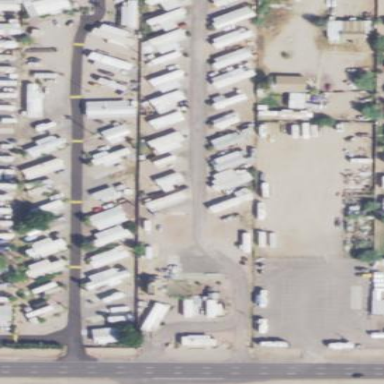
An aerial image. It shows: Residential area known as trailer park.